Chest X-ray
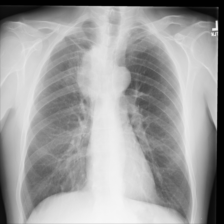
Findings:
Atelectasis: positive
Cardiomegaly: negative
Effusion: negative
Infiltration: negative
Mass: positive
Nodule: negative
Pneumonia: negative
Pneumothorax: negative
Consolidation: negative
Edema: negative
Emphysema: negative
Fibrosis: negative
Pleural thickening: negative
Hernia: negative